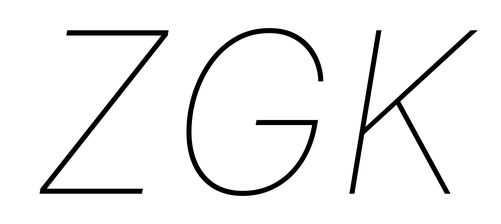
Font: Inter-Italic_Thin_Italic